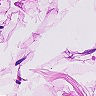
Metastatic tissue present: no